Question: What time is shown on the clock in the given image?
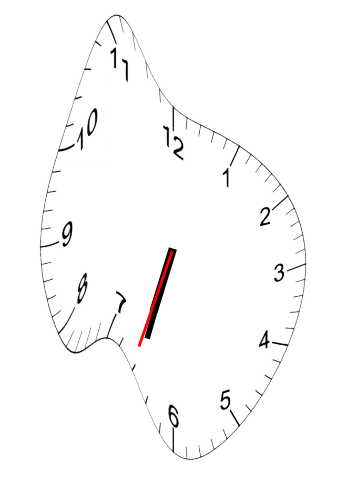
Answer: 06:32:33